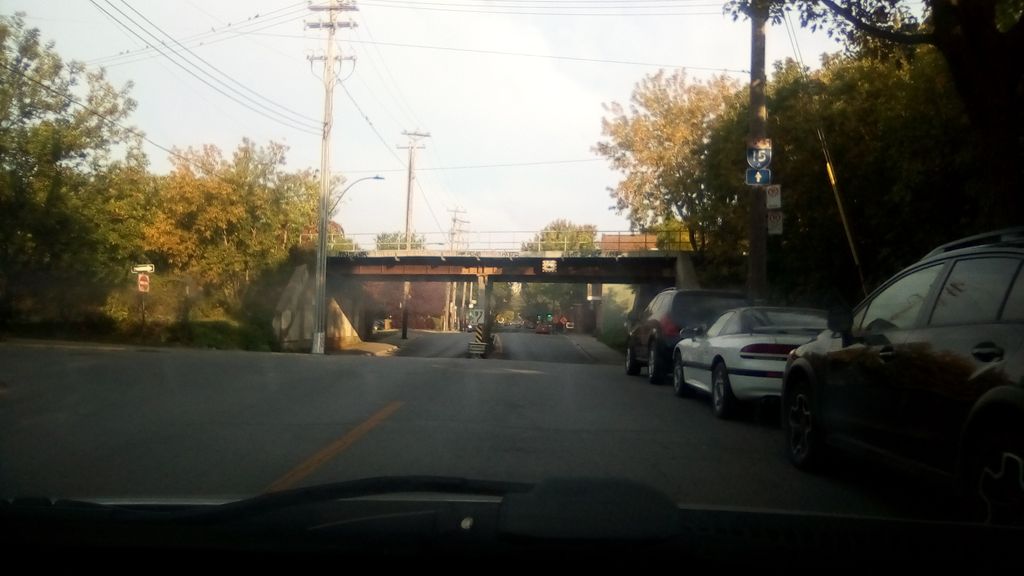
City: montreal